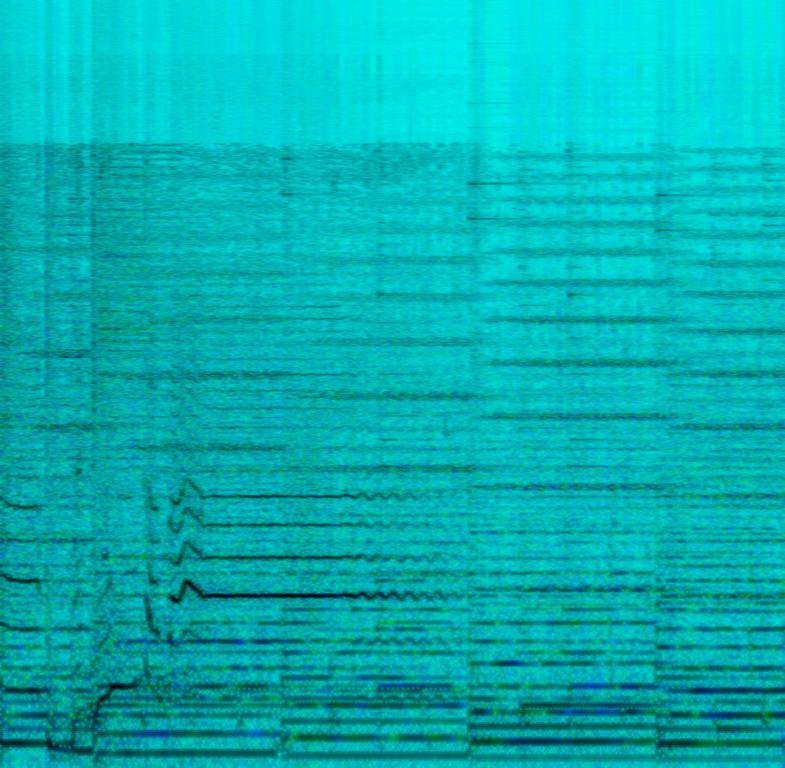
This music is instrumental. The tempo is slow with an emphatic violin harmony, keyboard accompaniment and rhythmic acoustic guitar with female vocalisation. The song is romantic, sentimental, emotional, nostalgic, poignant, charming, dreamy and soft.